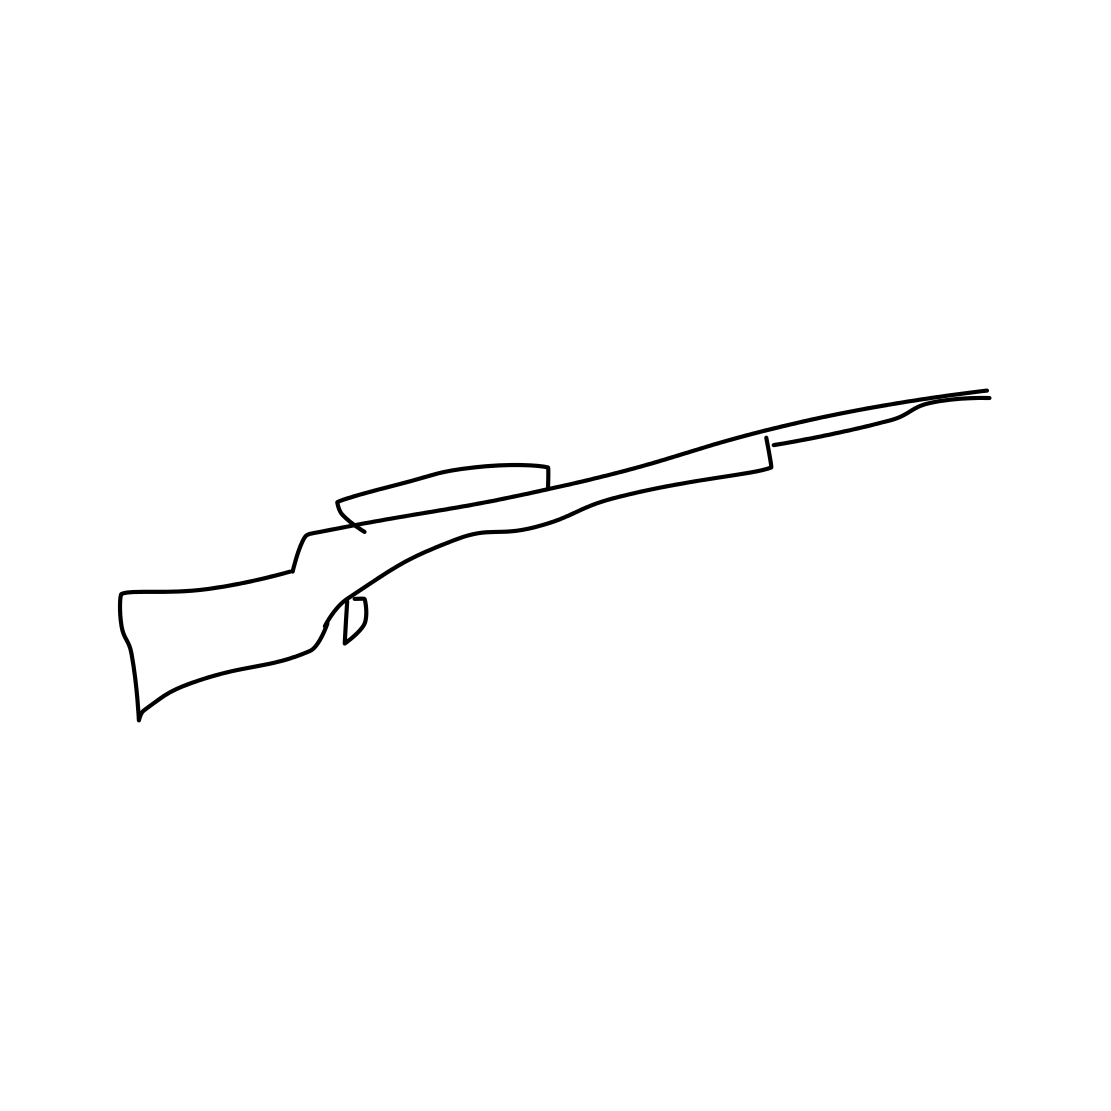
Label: rifle